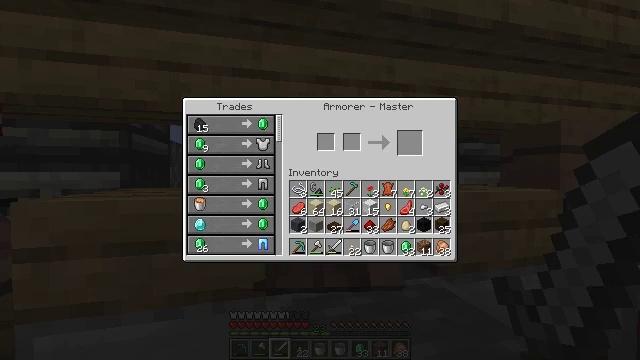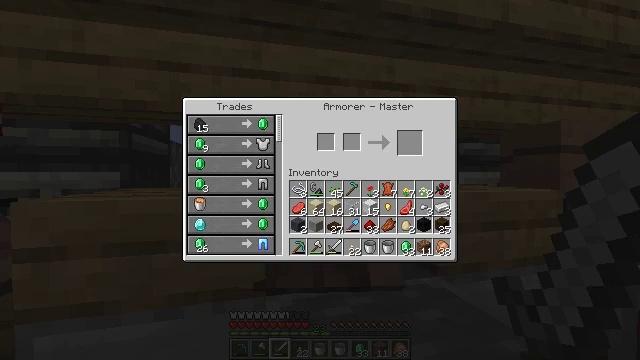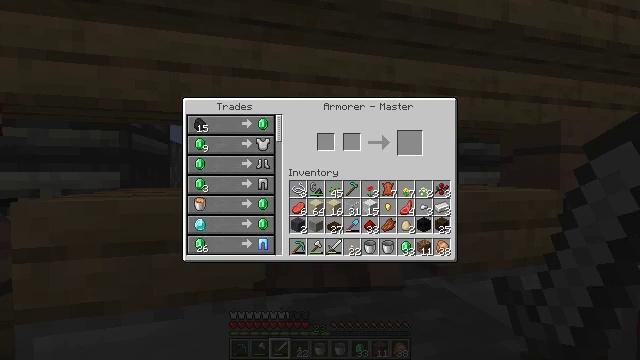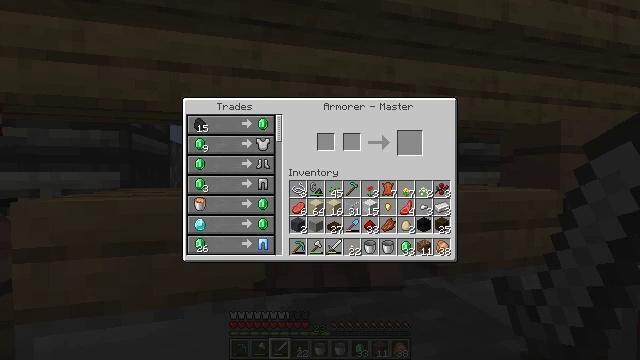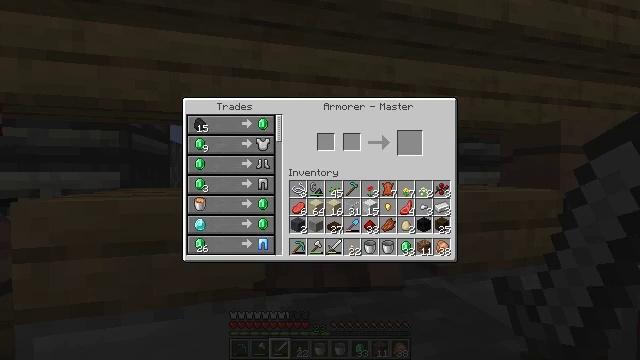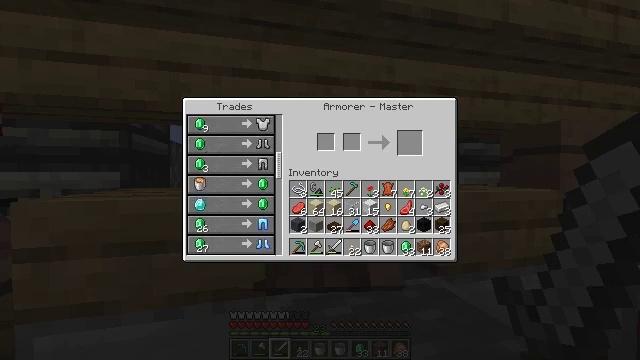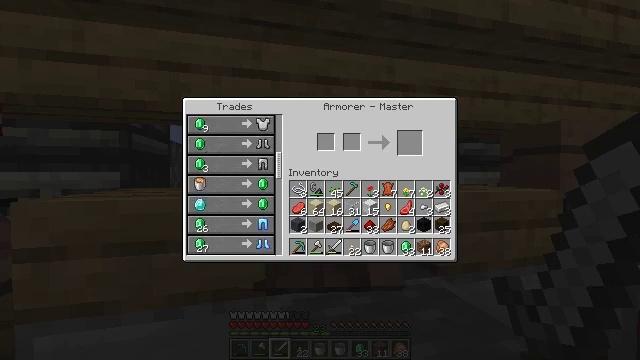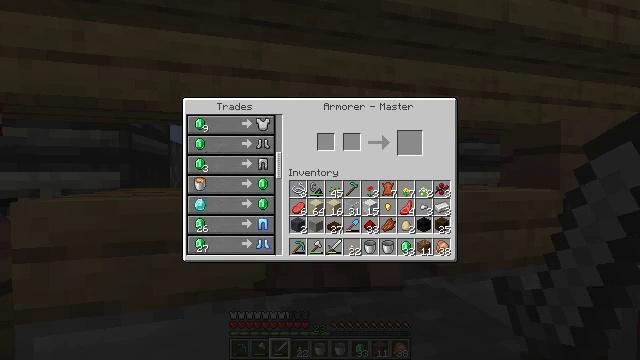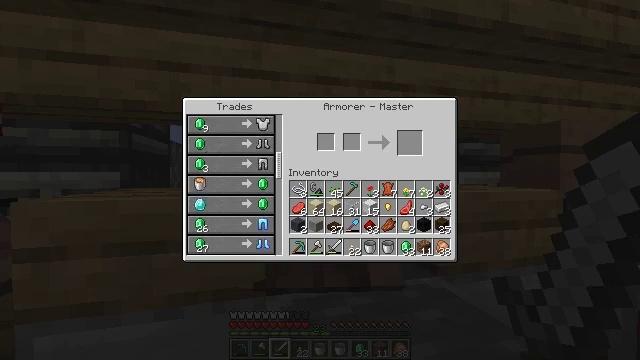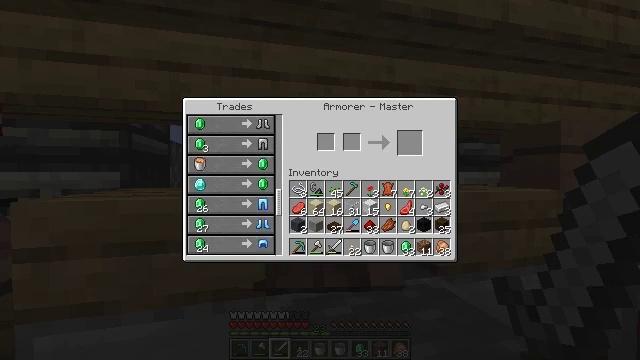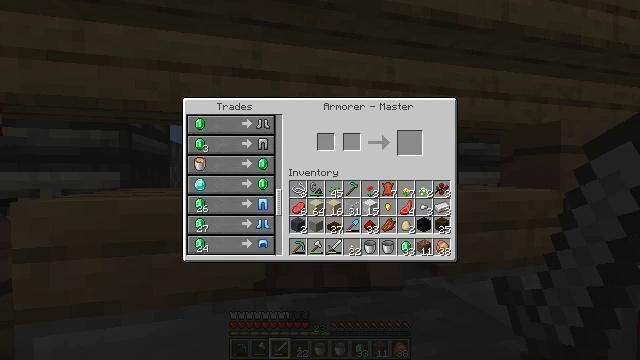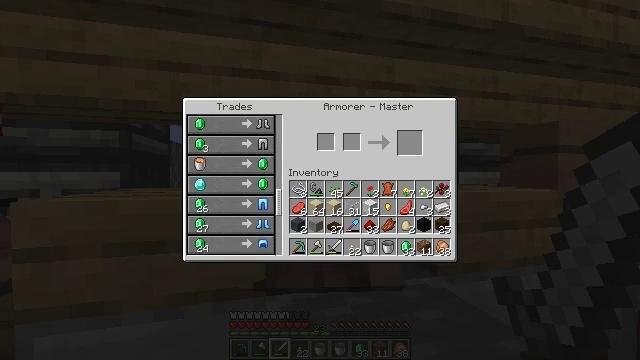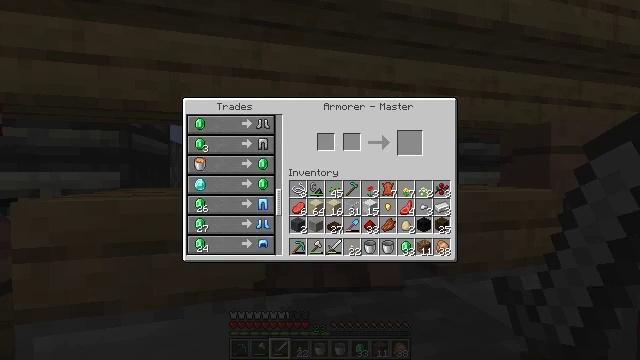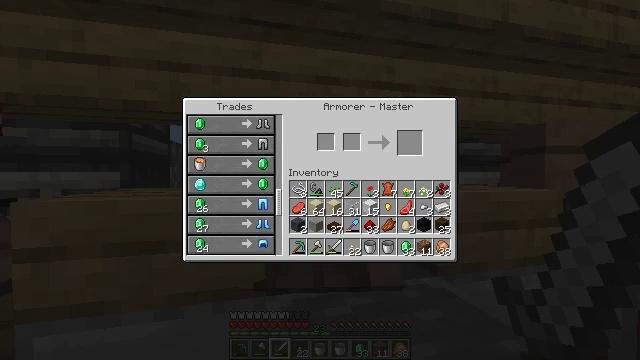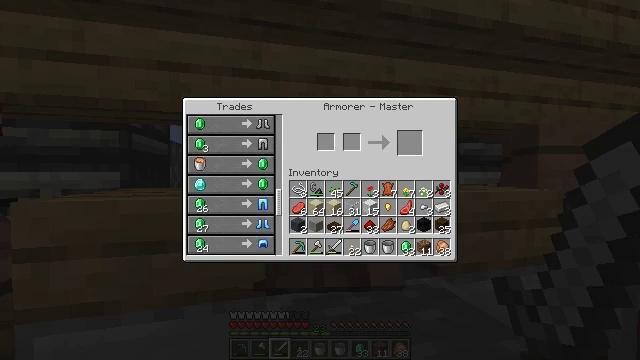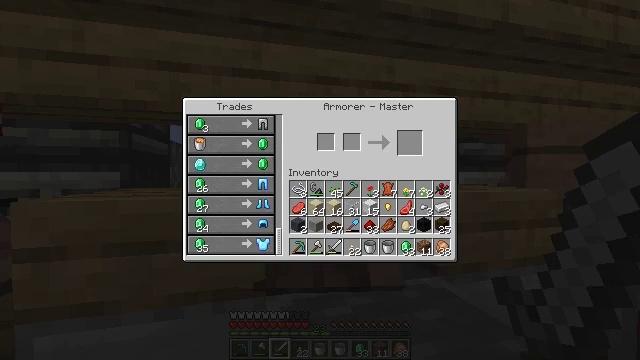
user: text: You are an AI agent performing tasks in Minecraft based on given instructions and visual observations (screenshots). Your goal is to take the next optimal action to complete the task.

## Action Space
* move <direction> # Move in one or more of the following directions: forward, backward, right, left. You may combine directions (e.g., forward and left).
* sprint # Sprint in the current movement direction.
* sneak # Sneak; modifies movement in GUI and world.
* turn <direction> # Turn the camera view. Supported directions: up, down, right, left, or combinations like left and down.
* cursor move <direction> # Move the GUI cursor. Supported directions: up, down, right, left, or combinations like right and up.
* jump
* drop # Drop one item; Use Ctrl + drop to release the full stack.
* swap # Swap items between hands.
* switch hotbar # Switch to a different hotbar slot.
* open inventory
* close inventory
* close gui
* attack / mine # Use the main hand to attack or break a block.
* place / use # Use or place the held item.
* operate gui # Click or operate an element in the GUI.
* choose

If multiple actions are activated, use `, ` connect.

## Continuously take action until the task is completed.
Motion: motion action
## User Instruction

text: Create diamond leggings with the crafting table.
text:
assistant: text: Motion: no_op
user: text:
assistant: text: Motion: attack / mine
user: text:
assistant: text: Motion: attack / mine
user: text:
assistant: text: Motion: turn down, attack / mine
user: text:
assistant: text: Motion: turn down, attack / mine
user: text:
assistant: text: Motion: turn down, attack / mine
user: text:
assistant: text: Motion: turn down, attack / mine
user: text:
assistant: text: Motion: turn down, attack / mine
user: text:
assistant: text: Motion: turn down, attack / mine
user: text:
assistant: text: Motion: turn down, attack / mine
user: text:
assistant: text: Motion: attack / mine
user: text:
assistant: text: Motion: attack / mine
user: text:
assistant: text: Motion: attack / mine
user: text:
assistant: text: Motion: attack / mine
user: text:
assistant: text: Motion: attack / mine
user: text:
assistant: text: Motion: attack / mine
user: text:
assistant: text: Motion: attack / mine
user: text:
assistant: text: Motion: attack / mine
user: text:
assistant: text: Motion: attack / mine
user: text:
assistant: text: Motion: attack / mine
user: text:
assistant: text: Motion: attack / mine
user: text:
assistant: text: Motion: attack / mine
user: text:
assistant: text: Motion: attack / mine
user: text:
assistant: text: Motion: attack / mine
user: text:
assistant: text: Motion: attack / mine
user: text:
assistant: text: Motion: attack / mine
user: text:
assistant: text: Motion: attack / mine
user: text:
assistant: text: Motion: no_op
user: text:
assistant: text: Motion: no_op
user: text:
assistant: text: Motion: no_op